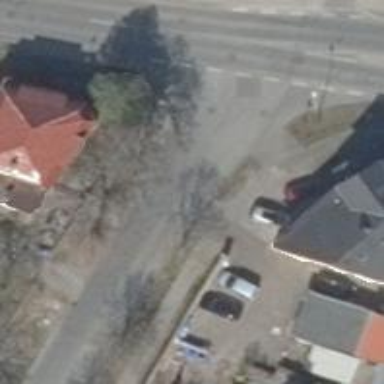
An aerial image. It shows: Smooth asphalt road in residential area.